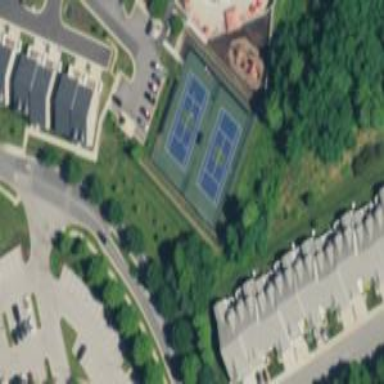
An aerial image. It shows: Tennis court on pitch.